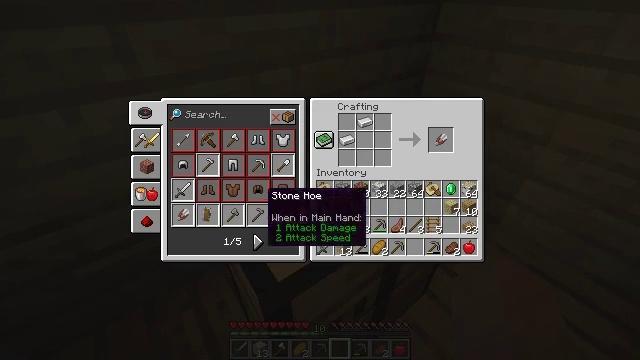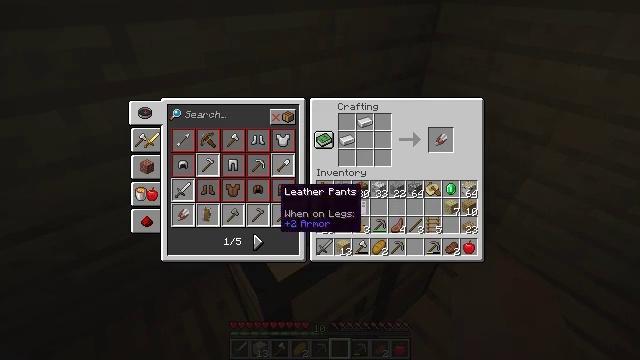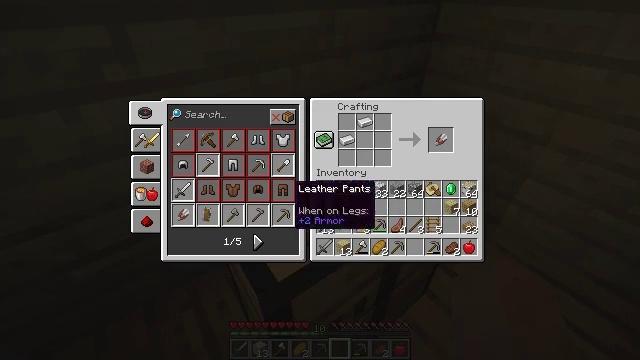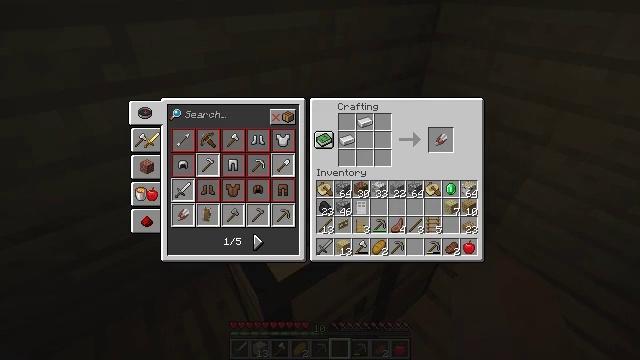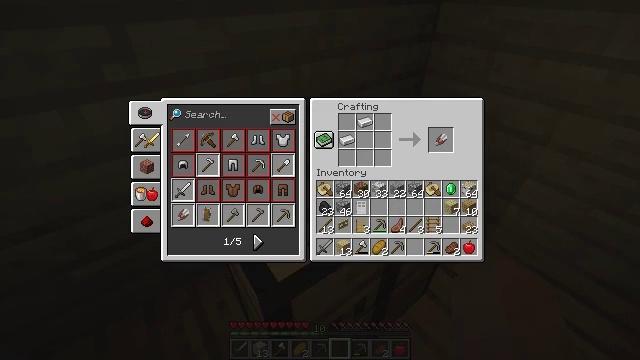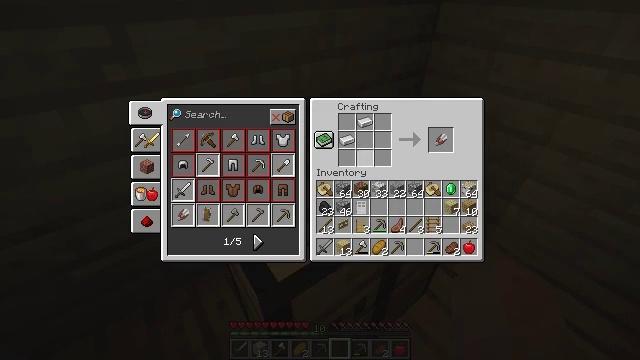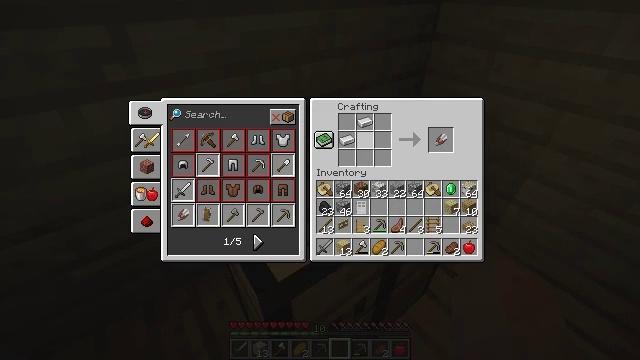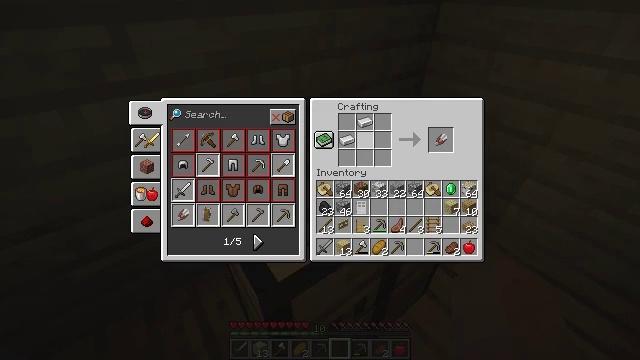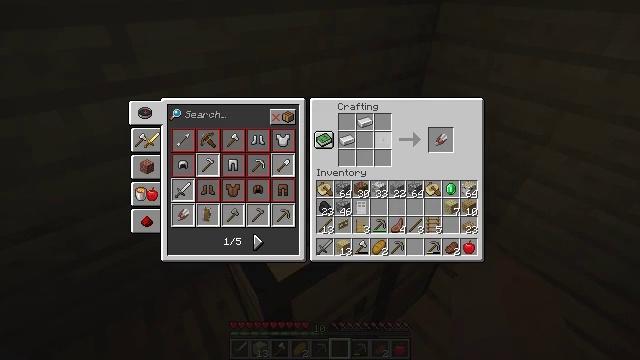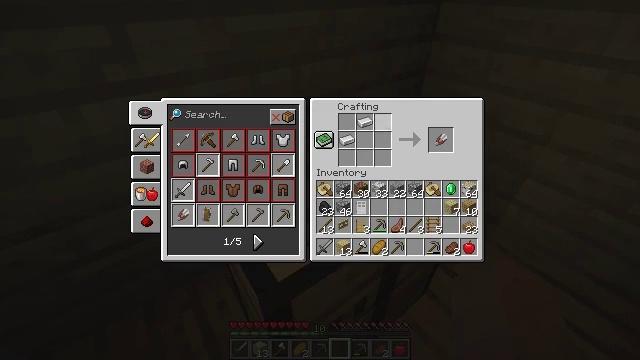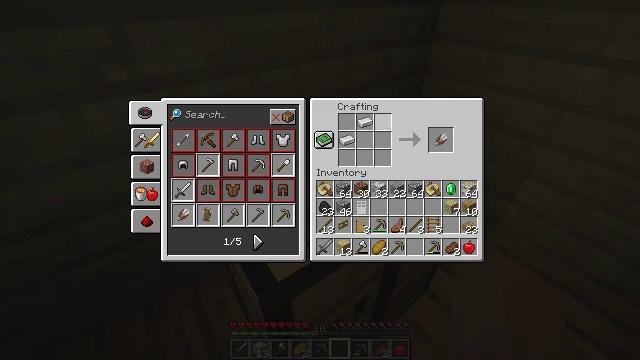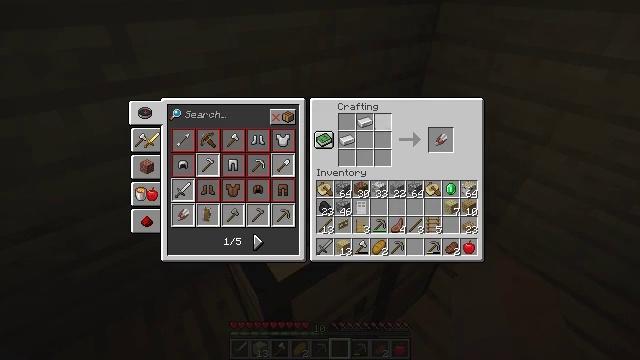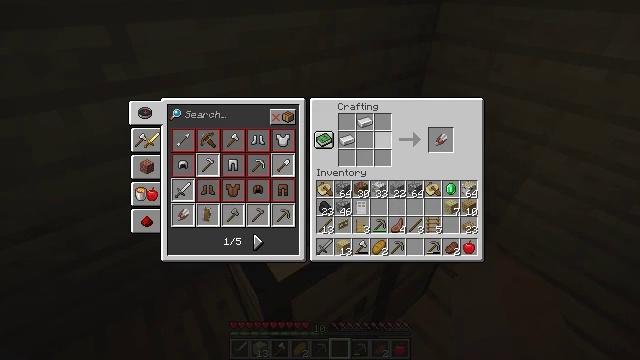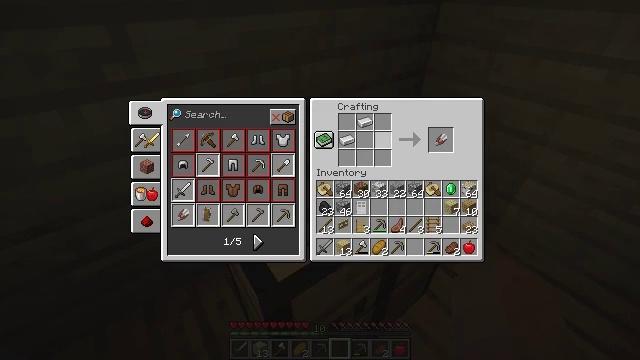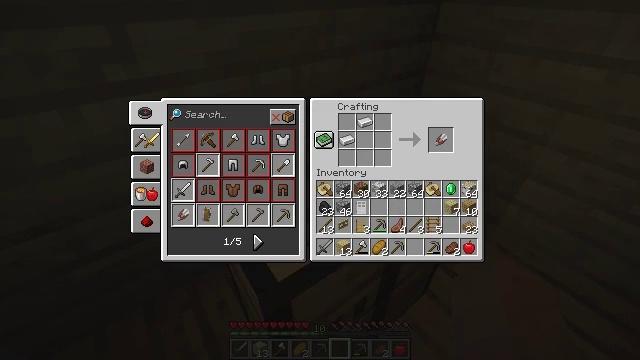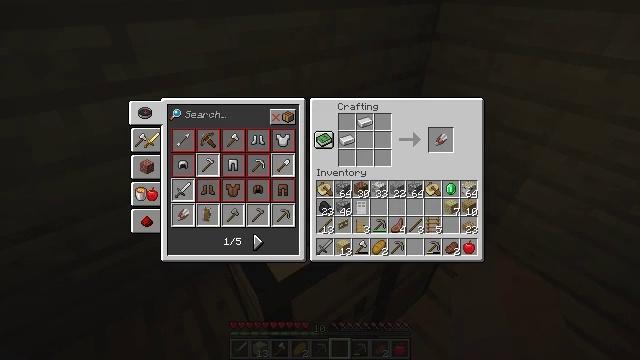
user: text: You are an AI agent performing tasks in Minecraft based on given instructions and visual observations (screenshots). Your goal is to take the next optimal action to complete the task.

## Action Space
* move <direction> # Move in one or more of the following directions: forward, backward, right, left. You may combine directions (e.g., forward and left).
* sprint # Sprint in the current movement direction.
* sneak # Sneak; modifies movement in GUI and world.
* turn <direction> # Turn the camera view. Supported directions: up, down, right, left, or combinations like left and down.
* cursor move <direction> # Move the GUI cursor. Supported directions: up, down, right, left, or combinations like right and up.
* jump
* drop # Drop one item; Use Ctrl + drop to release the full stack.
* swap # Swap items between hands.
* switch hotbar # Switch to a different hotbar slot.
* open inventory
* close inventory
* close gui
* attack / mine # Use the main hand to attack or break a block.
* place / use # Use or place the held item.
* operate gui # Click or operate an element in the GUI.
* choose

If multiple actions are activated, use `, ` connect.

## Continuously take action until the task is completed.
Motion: motion action
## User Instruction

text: Combine iron ingots to craft shears.
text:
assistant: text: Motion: cursor move right
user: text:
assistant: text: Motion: cursor move right
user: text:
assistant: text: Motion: cursor move right
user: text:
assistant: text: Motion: cursor move right and up
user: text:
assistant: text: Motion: cursor move right and up
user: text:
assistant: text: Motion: cursor move right and up
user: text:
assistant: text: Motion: no_op
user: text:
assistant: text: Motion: no_op
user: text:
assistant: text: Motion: cursor move up
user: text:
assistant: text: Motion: no_op
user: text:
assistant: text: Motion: no_op
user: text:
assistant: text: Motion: no_op
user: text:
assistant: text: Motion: cursor move right and down
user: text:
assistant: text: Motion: cursor move right
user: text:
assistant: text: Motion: cursor move right
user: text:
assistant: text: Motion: cursor move right
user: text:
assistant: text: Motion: no_op
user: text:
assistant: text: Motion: no_op
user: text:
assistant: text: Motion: no_op
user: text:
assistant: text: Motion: cursor move up
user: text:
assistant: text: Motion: no_op
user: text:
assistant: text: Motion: no_op
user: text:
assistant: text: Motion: operate gui
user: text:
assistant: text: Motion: operate gui
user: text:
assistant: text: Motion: operate gui
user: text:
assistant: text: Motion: no_op
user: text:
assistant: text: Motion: cursor move down
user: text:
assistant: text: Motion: no_op